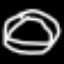
Label: donut